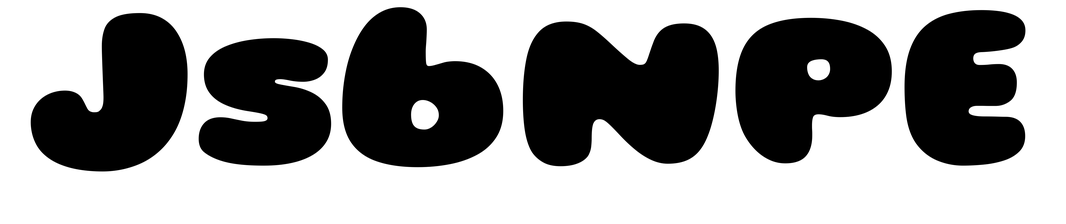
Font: Gluten_Black